Question: I am working on a WINAPI project which has a few .dll dependencies.
Just for clarification, see below:
'''
MyApplication.exe
Util.dll
MySpecialValuable.dll
'''
Let's say I took away 'MySpecialValuable.dll' from the folder path; I will get a message like this:

My question is, is there a way I can disable the popup entirely - silently exit? Or somehow hide the name of the .dll inside the popup?
This may seem pointless to most but I do not want to expose the libraries I am using.
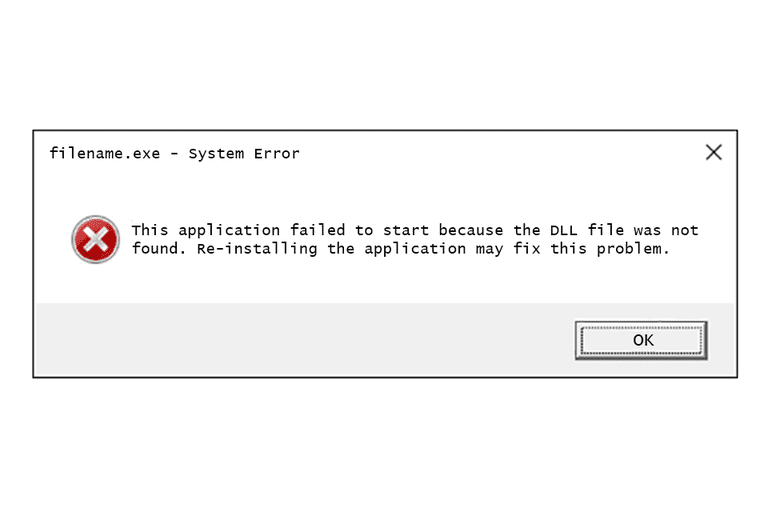
Answer: You cannot . The process hasn't started executing user code when the dialog is displayed by the system. Imports are resolved by the loader prior to executing user code.
While there be ways to configure the system to prevent the error dialog (which I am not aware of), you have other options:
- - <URL>
Make sure you understand, that none of those options will provide a solution to what you are ultimately trying to accomplish. A user could easily enable <URL> and get full information on every single module that is loaded into your process.